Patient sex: M
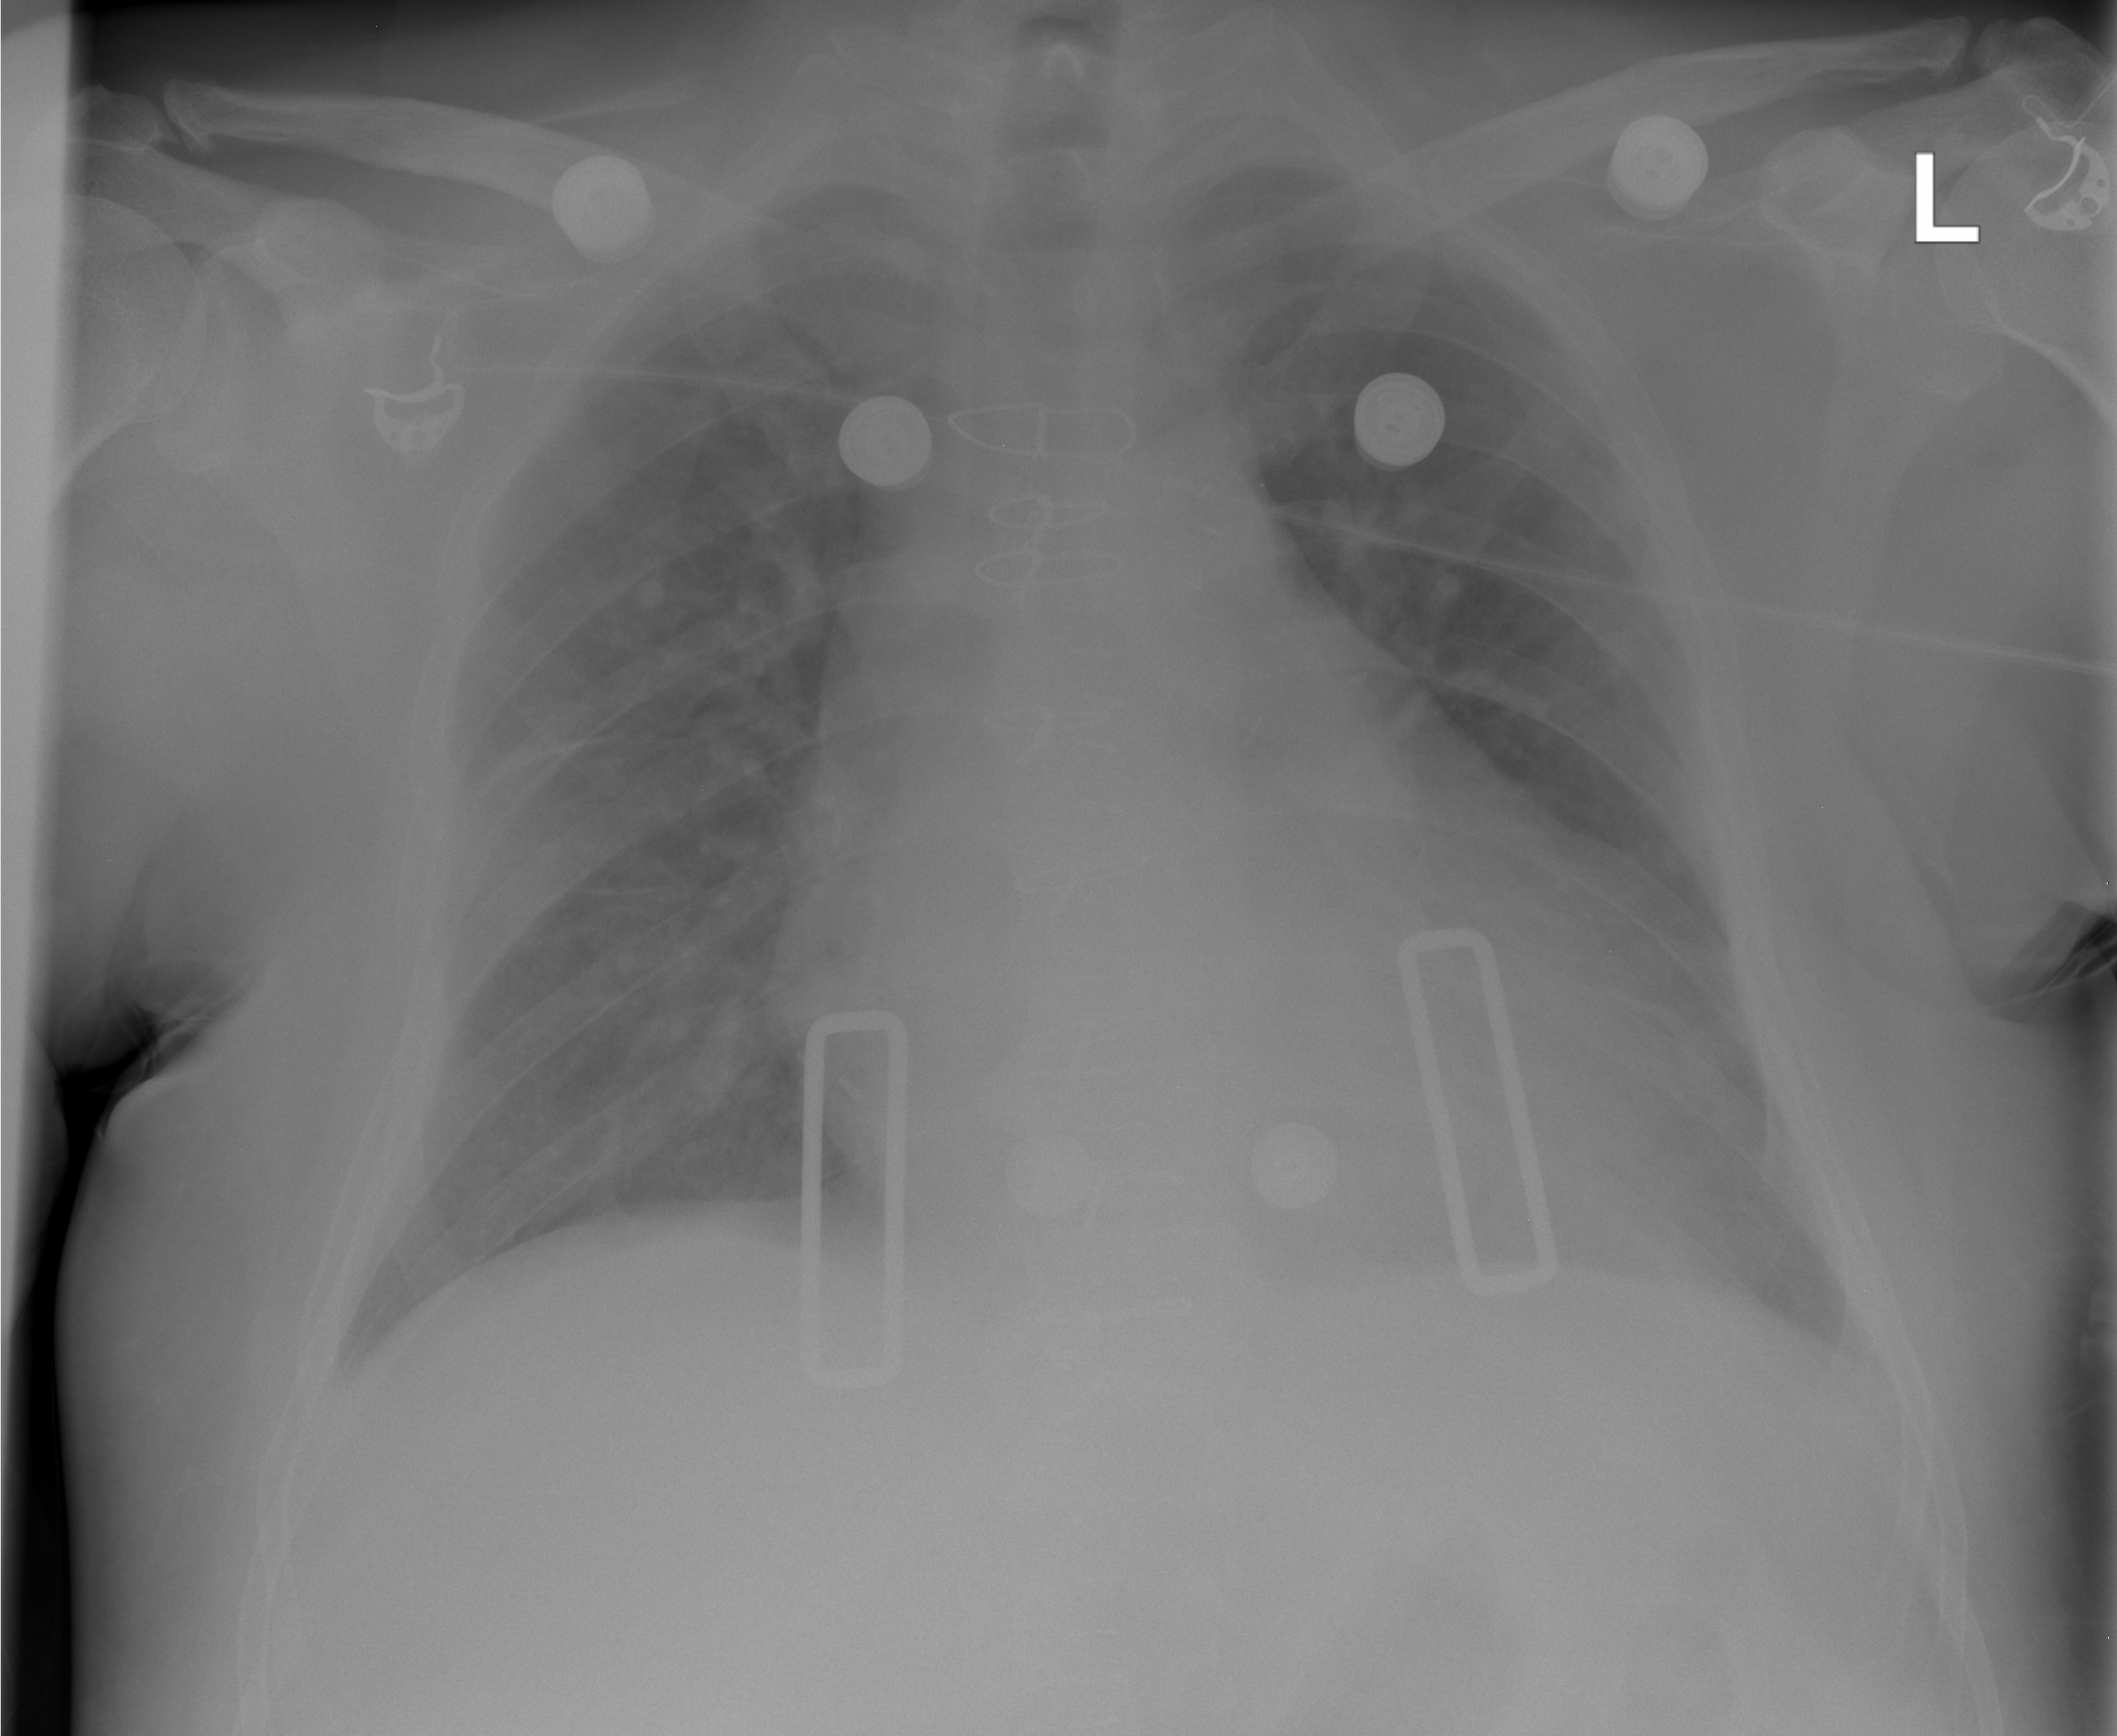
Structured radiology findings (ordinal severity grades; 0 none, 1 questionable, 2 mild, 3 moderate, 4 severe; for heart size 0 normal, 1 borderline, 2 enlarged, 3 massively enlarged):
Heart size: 2
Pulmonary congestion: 0
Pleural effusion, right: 0
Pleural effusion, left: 1
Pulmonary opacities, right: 0
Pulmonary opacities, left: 0
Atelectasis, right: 2
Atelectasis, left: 2